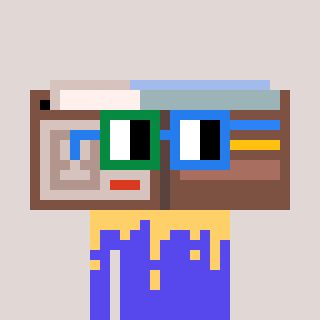
a pixel art character with square green and blue glasses, a wallet-shaped head and a computerblue-colored body on a warm background